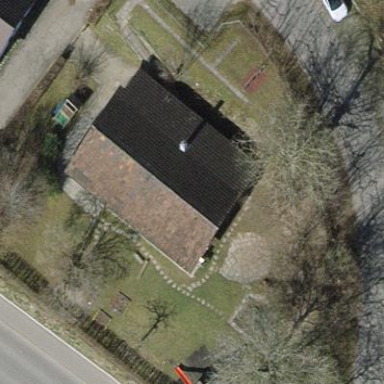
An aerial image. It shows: Kindergarten building.